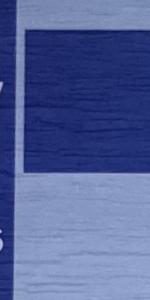
Label: Empty